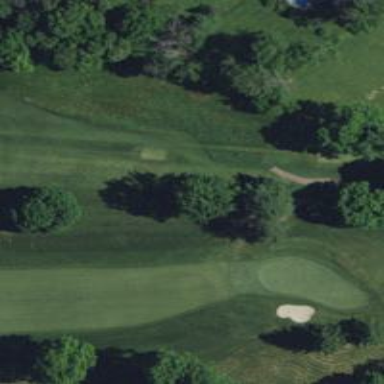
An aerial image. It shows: Path for both roads and golfers.